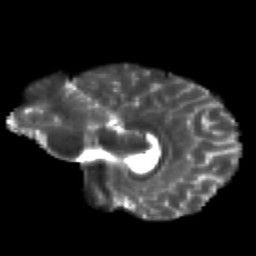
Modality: T2w
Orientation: sagittal
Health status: healthy
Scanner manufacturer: siemens
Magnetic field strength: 3 T
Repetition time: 12 s
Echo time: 0.092 s